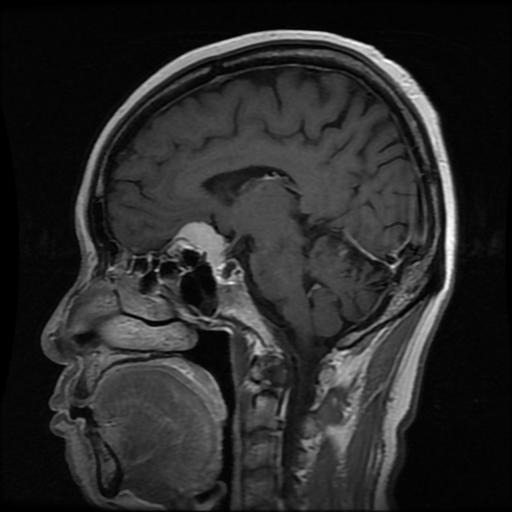
Label: meningioma